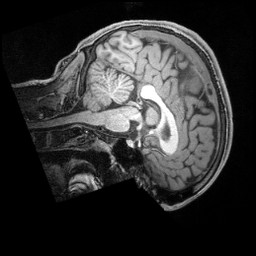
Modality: T1w
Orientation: sagittal
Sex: male
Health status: ill
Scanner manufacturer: siemens
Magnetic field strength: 3 T
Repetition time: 2.4 s
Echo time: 0.00201 s